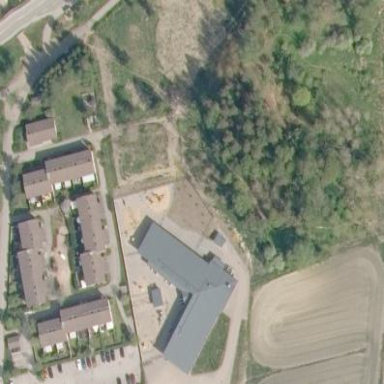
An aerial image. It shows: Kindergarten.